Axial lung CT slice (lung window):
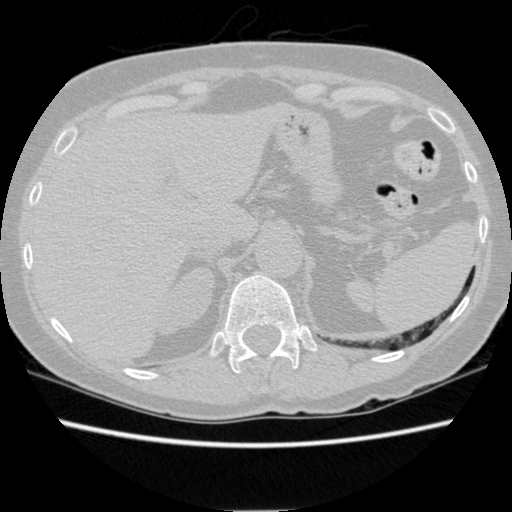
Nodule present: no